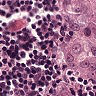
Metastatic tissue present: yes